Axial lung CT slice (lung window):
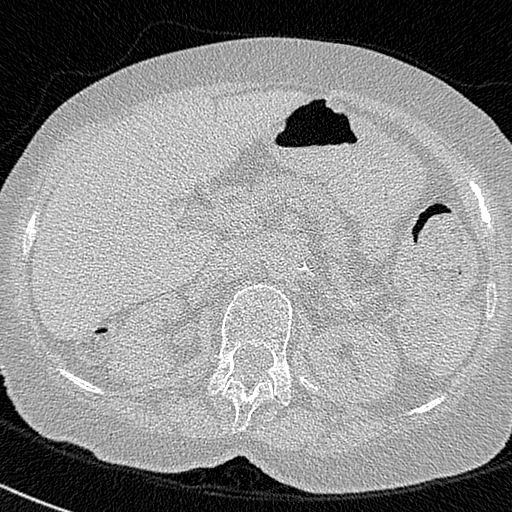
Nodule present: no